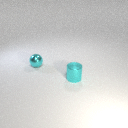
small cyan metal cylinder in front of small cyan metal sphere